Field crop: tomato
Growth stage: 2
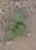
Species: solanum